Question: I have a Visual Studio 2010 solution containing several C# projects, with Resharper 5.1 installed and enabled. All these projects target the .NET Framework 4.
This solution has been working fine for months, but this morning I got the following message when the solution was loaded:

I've looked around for an explanation on the meaning of this message, but with little luck.
Additionally, I haven't been able to repro this error, and it doesn't seem to have broken anything on my project.
Still, I don't like these kind of unexplained errors, so I was wondering if anyone reading this knows the root cause?
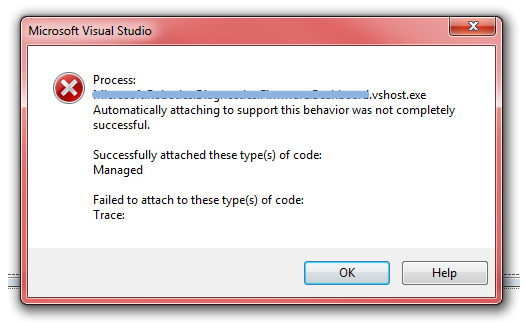
Answer: Hmm, that's special. It must be a debugger notification, the part of VS that 'attaches' and makes "Managed" a category. The other category is "Unmanaged", a different kind of debugger interface. It clearly lost its marbles there.
Counter-measures, in order, are:
1. Restart VS.
2. Reboot
3. Install Service Pack 1, it has many debugger fixes.
Consider moving 3 up the list if you haven't installed it yet, there are a ton of bug fixes and tweaks and works well.